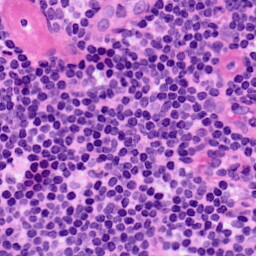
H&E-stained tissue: LymphNode